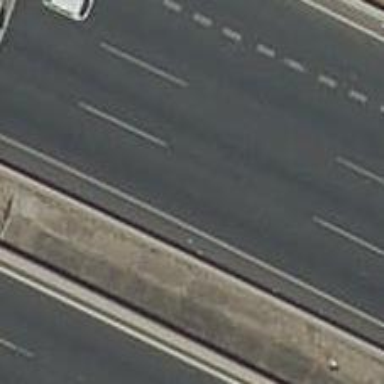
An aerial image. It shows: Asphalt motorway.